Field crop: tomato
Growth stage: 1
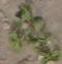
Species: portulaca